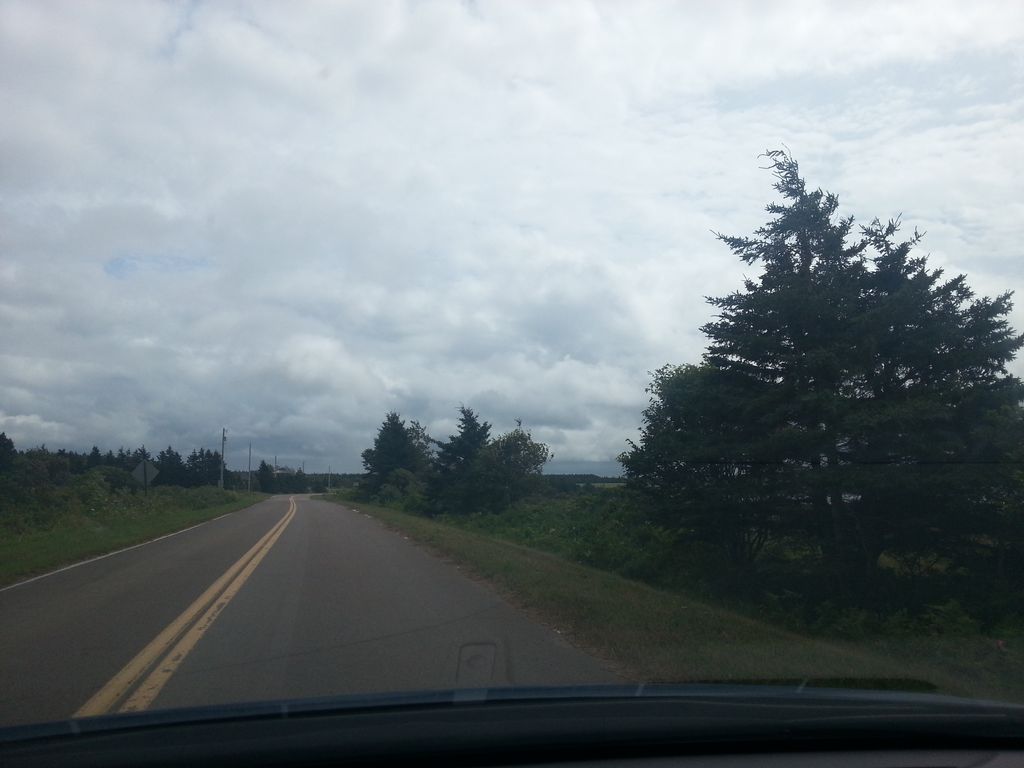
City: charlottetown